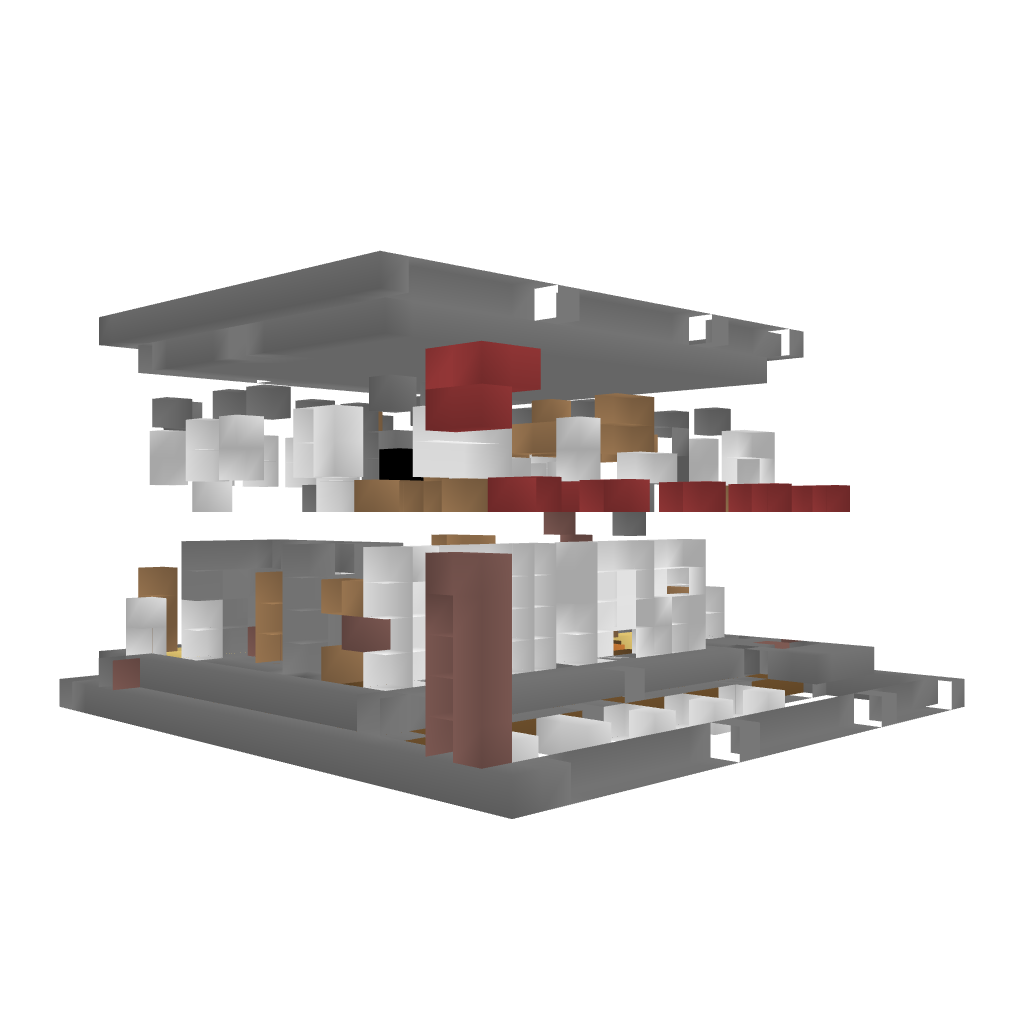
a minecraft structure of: Lower-class Modern Convenience Store with Apartments bad low quality